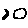
Label: moon